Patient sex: M
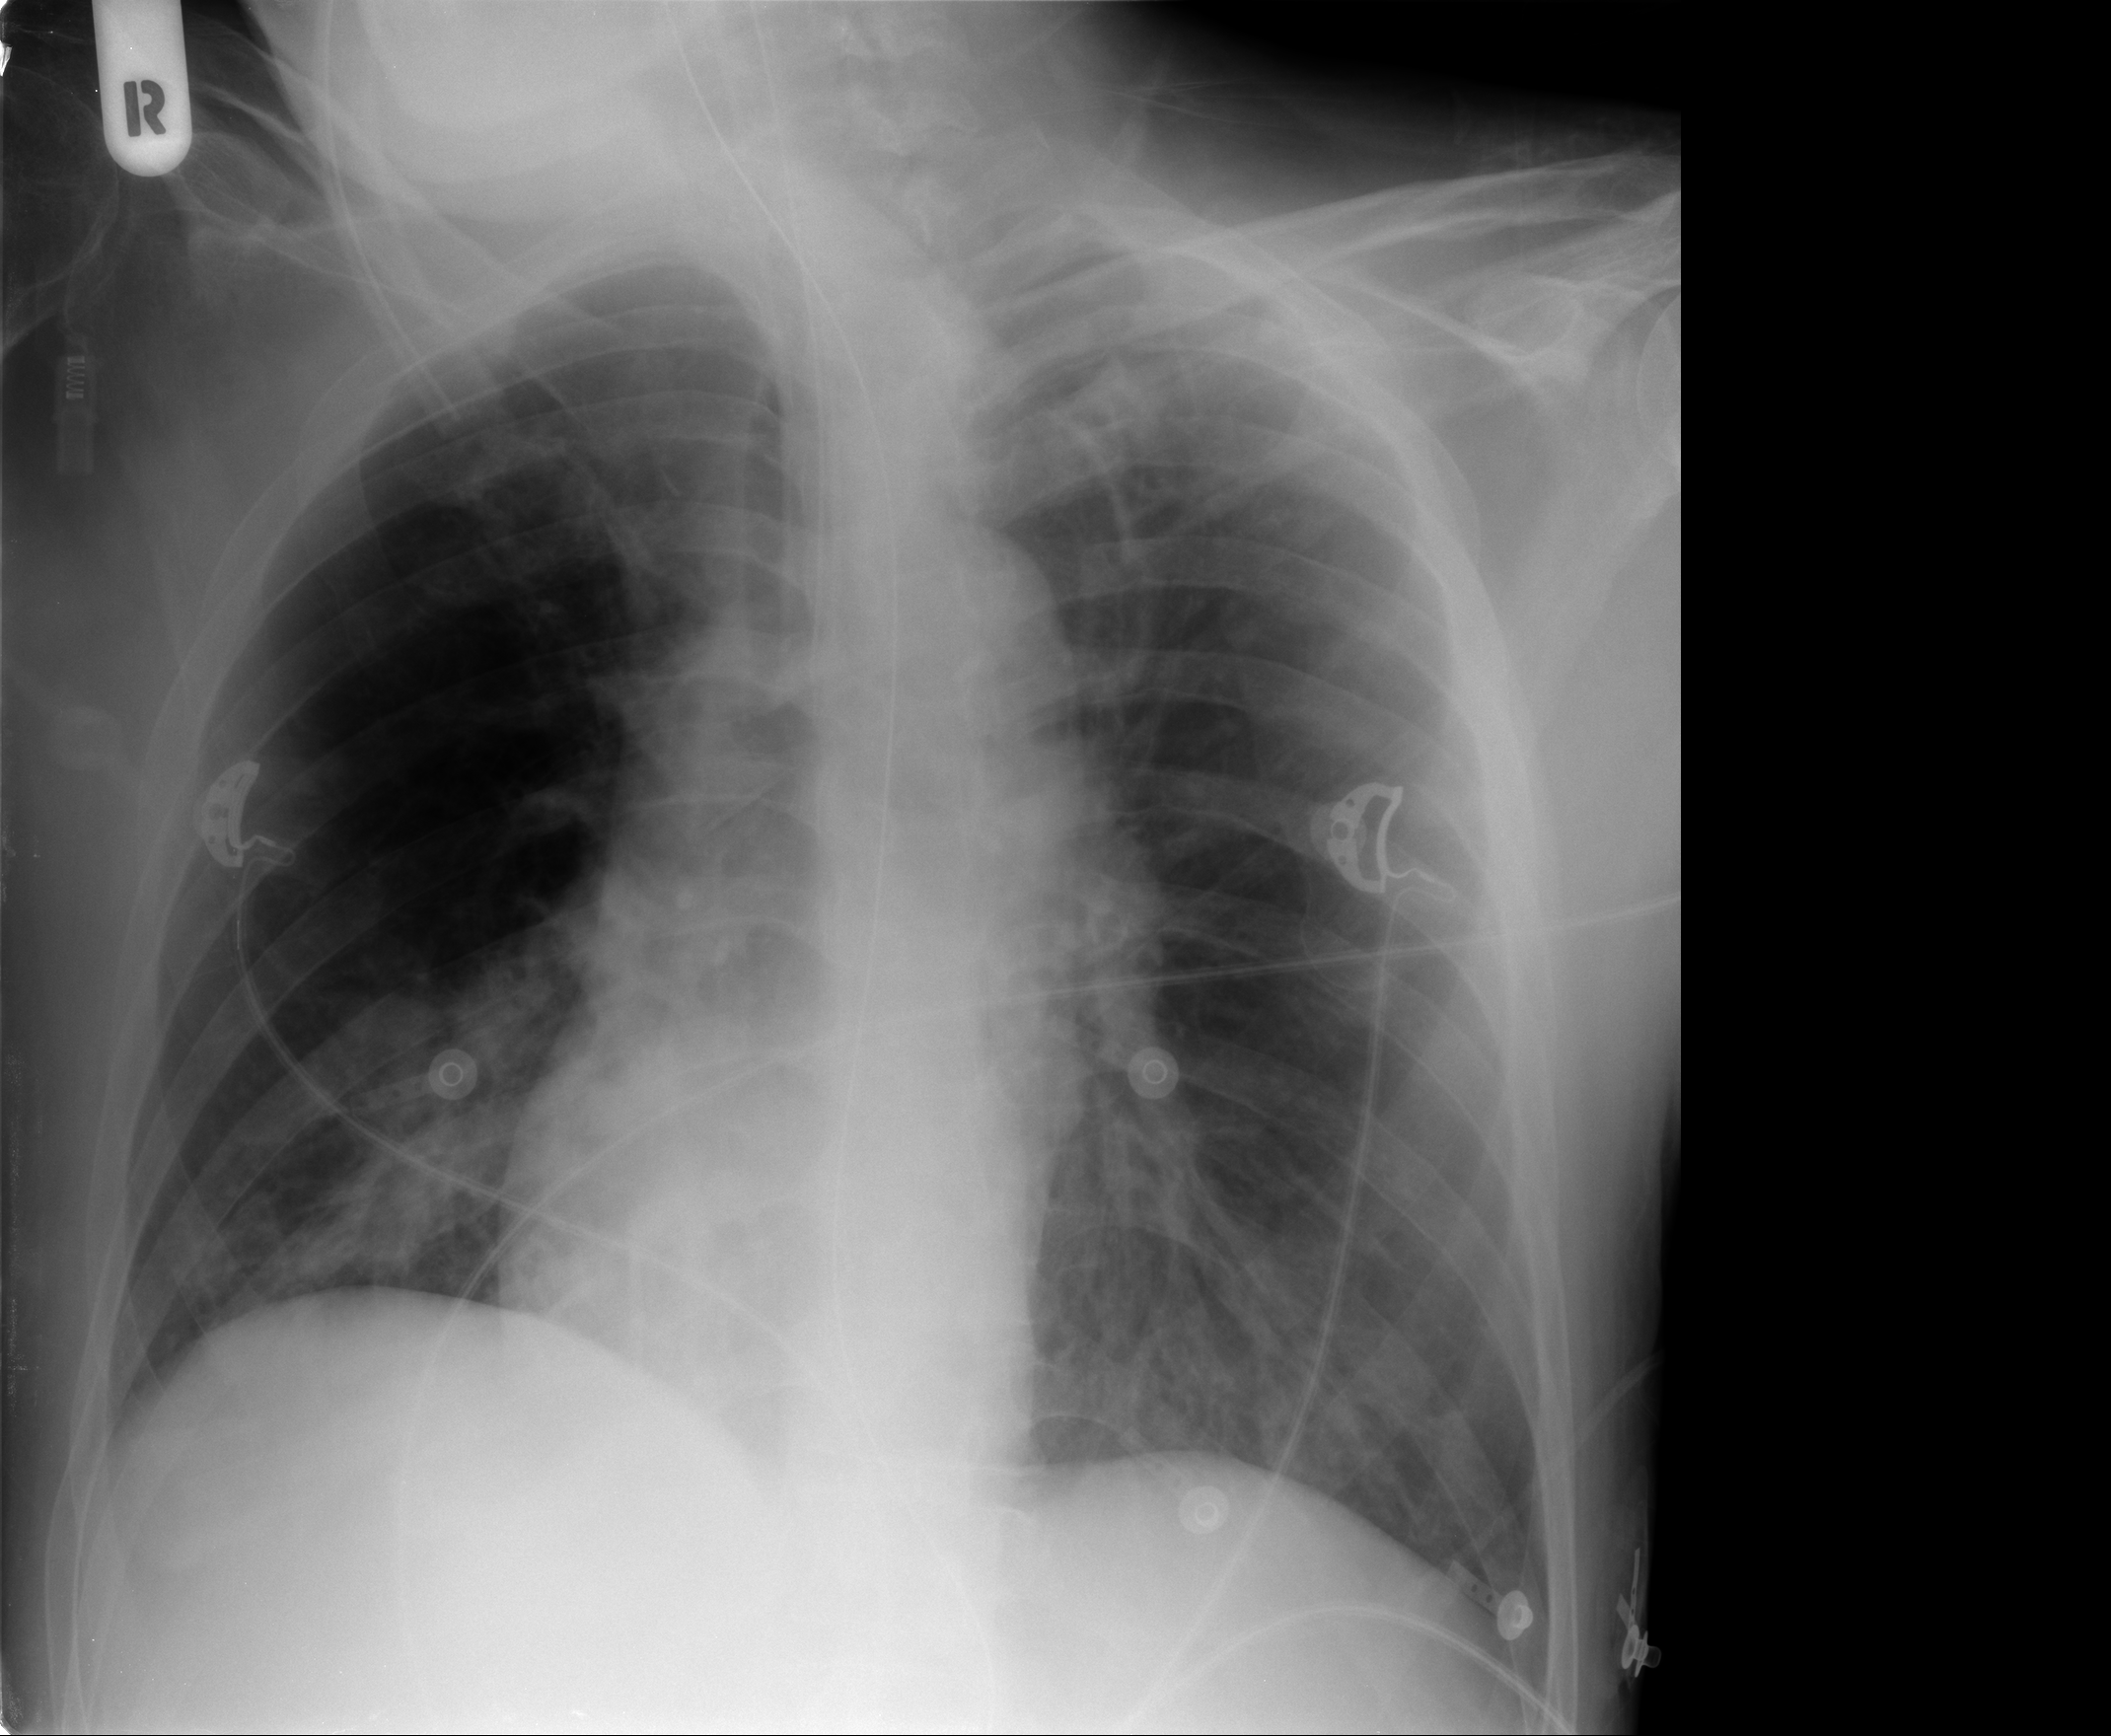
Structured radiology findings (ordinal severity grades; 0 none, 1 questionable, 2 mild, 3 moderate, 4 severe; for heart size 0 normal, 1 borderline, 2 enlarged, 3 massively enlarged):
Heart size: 0
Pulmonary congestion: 0
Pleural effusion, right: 0
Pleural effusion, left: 0
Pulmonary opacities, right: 3
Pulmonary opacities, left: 0
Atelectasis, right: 2
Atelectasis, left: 1